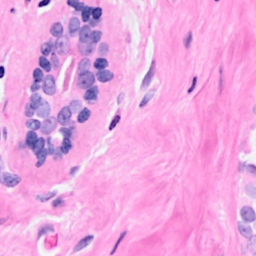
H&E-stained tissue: Breast